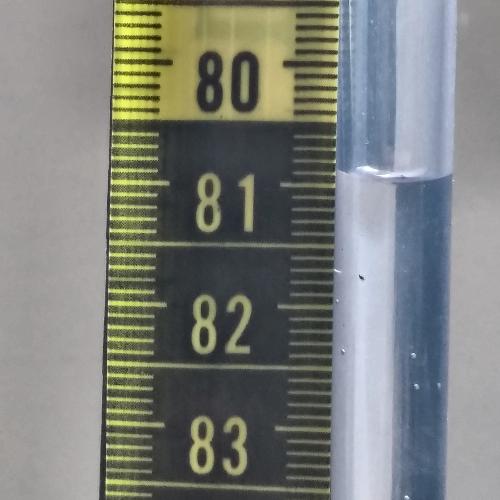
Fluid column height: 80.9 cm